Brain MRI, t1w sequence, axial 2D slice.
Patient: age 46, sex F, weight 95 kg, height 1.95 m
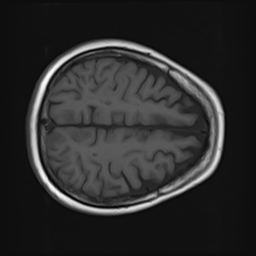